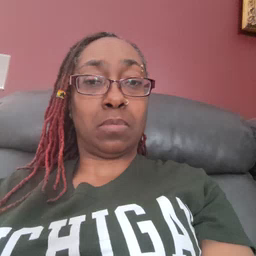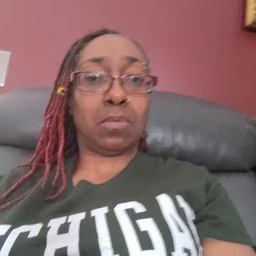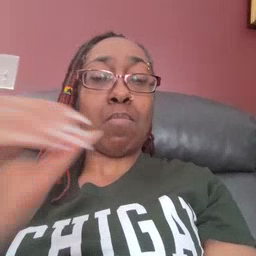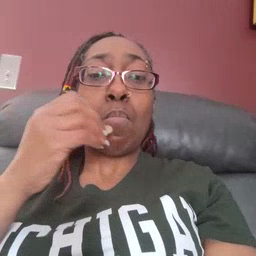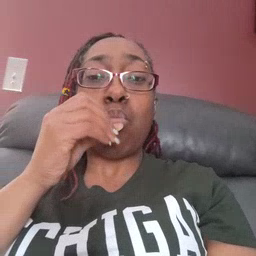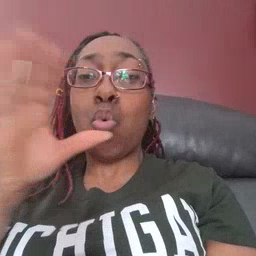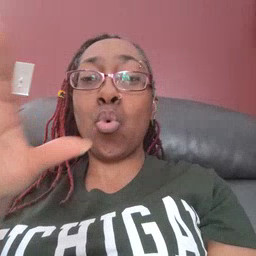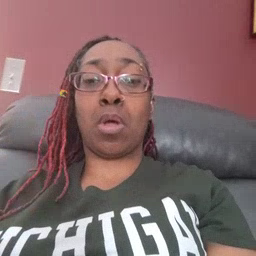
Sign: blow